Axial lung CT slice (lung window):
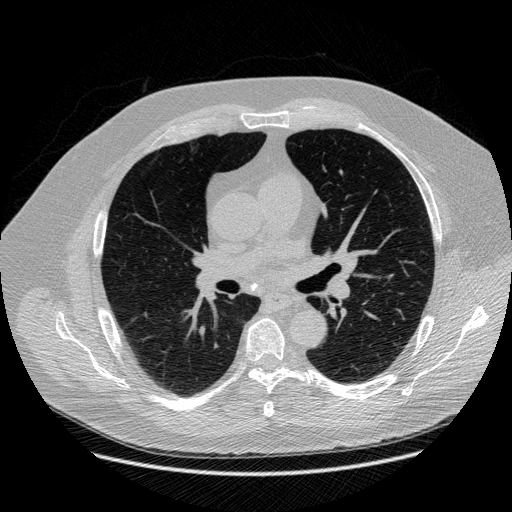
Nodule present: no